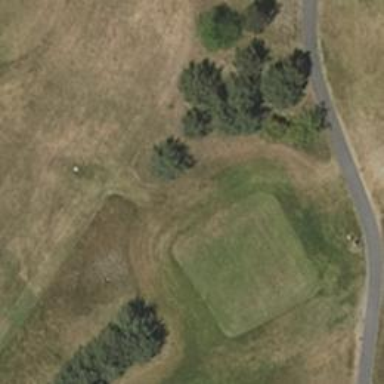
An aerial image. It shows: Golf tee.